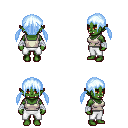
a pixel art fantasy rpg character, female body template, orc, green skin, white pirate shirt, white pants, white cyan twin-tailed hairstyle, white cloth bandages, four views (front, back, left, right), 2x2 character sprite sheet, small pixel art, hard edges, no anti-aliasing